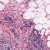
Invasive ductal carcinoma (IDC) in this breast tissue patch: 1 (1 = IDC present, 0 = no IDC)